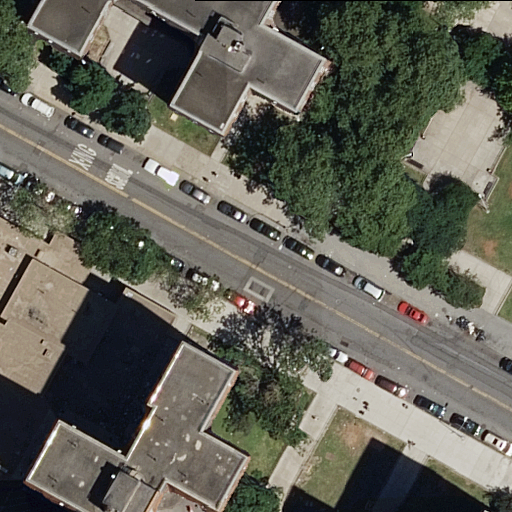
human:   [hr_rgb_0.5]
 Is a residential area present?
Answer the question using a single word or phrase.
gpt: yes

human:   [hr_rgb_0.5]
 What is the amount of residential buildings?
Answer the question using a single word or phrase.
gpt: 4

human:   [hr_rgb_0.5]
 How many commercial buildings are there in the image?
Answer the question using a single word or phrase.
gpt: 0

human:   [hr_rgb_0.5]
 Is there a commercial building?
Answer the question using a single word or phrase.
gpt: no

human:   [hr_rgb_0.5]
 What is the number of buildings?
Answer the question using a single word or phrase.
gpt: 4

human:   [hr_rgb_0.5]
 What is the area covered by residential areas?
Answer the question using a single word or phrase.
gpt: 10629m2

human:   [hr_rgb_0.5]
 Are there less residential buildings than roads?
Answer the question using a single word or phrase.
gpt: yes

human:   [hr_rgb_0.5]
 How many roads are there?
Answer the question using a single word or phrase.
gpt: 6

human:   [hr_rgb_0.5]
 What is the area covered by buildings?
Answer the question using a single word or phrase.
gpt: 2423m2

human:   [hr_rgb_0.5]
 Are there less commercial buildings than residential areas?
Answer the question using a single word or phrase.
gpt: yes

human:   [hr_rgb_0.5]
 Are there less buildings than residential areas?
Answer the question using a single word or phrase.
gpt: no

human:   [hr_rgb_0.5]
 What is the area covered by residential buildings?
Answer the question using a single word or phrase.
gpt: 2423m2

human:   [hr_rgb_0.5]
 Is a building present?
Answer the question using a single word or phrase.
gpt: yes

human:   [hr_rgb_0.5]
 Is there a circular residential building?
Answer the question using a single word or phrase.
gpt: no

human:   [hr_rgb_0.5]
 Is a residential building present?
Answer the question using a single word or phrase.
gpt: yes

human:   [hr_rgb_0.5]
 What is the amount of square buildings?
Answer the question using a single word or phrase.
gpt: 0

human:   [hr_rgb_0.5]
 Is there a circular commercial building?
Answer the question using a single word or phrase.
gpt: no

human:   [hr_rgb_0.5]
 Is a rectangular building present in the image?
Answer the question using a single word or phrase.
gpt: no

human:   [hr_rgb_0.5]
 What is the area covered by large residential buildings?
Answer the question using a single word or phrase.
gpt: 2339m2

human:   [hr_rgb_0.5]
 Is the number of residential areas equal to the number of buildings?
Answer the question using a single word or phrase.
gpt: no

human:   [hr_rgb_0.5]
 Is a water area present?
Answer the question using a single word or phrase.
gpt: no

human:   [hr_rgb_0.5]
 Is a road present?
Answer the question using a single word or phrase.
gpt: yes

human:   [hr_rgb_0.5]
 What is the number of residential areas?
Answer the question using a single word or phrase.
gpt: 2

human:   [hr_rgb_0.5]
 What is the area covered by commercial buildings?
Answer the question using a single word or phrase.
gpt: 0m2

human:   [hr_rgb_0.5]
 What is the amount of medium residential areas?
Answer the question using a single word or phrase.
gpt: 0

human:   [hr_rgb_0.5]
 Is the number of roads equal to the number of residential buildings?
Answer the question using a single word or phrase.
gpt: no

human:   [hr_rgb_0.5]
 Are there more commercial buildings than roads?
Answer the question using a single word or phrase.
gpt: no

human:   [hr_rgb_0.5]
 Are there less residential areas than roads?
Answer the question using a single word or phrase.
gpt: yes

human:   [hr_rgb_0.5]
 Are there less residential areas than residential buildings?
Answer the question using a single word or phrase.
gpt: yes

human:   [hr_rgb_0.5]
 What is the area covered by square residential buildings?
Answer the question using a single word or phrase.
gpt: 0m2

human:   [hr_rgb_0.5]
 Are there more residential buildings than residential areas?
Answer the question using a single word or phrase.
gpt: yes

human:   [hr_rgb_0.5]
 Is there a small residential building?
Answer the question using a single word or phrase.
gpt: yes

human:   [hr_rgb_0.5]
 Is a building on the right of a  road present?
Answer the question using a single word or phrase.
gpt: yes

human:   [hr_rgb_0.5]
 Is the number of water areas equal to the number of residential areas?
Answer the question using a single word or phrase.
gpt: no

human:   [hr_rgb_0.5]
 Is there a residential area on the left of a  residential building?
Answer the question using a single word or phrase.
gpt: yes

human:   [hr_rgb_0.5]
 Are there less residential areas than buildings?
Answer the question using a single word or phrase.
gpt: yes

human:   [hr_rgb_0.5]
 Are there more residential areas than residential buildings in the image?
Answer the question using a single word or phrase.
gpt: no

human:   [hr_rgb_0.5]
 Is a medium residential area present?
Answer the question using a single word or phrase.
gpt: no

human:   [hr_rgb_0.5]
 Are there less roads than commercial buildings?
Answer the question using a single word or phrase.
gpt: no

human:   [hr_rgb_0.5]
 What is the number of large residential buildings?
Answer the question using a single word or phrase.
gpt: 3

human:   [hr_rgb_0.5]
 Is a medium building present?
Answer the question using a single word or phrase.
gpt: no

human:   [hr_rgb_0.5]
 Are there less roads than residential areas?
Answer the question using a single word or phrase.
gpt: no

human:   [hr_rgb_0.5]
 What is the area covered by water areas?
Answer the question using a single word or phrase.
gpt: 0m2

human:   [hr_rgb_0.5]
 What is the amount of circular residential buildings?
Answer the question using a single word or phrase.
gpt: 0

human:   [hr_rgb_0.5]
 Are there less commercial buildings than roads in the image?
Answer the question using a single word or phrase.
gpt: yes

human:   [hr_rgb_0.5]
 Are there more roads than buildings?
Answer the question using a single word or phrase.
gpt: yes

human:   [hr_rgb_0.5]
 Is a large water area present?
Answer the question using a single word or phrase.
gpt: no

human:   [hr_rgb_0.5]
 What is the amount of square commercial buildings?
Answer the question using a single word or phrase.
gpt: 0

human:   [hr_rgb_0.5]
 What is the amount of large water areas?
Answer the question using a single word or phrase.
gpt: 0

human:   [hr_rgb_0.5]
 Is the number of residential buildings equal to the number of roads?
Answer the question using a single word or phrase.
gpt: no

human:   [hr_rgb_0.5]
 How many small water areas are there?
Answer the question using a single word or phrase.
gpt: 0

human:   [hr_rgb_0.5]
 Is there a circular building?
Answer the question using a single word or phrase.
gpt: no

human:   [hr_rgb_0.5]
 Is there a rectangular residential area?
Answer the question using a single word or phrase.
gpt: yes

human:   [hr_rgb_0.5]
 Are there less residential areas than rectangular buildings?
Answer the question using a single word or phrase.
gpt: no

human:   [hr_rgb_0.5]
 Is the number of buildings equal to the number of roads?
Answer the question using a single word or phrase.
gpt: no

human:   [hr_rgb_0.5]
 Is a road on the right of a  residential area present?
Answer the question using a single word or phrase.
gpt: yes

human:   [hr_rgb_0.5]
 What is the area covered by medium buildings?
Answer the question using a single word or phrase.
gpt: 0m2

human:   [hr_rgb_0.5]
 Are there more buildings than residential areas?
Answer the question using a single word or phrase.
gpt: yes

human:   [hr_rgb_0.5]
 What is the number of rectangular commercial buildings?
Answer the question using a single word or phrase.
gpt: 0

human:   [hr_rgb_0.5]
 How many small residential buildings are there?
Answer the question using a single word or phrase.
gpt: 1

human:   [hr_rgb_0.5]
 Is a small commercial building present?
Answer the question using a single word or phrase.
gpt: no

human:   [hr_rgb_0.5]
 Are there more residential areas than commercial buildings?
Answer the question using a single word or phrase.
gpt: yes

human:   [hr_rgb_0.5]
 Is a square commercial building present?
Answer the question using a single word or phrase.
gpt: no

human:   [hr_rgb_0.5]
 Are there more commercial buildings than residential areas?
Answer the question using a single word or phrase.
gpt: no